Question: I am trying to collect Albums and the list of songs per Album. For example for the Album
<URL>, the dbpprop:title property provides the list of the songs but only two of them are in DBpedia.

so when i do the following query , I only get two, (My_Only_car,River_of_Tuoni_(song)).
'''
SELECT ?songs
WHERE {
:River_of_Tuoni dbpprop:title ?songs. ?songs a dbpedia-owl:Song .
}
'''
How can i get all the songs (Lullaby, Sunrise,...)?
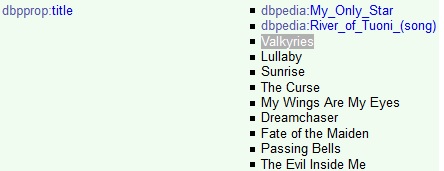
Answer: > dbpprop:title property provides the list of the songs but only two of
them are in DBpedia.
The dbprop:title property doesn't provide any list; there just happen to be a number of triples with that property. All the data is in DBpedia; the values you've shown in the screenshot indicate that two of the values happen to be URIs, while other values happen to be strings. In general, the data with the dbpprop: properties is "dirtier" than the dbpedia-owl: properties, so getting two different types of values is not very surprising.
The simple query
'''
select ?title where {
dbpedia:River_of_Tuoni dbpprop:title ?title
}
'''
<URL>
returns all the titles. However, because the dbpedia-owl: properties have cleaner data, I'd usually suggest that you consider using one of those instead of dbpprop:title, but in this case it doesn't look like there's an alternative. You might consider this alternate query to get just strings, though:
'''
select ?title where {
dbpedia:River_of_Tuoni (dbpprop:title/rdfs:label)|dbpprop:title ?title
filter isLiteral(?title)
}
'''
<URL>
For the cases where the value is another resource, taking the rdfs:label of the resource provides a string. (I that this should also be achievable with 'dbprop:title/(rdfs:label?)', but that doesn't work with the DBpedia endpoint.)